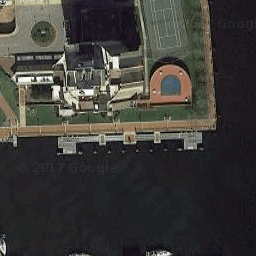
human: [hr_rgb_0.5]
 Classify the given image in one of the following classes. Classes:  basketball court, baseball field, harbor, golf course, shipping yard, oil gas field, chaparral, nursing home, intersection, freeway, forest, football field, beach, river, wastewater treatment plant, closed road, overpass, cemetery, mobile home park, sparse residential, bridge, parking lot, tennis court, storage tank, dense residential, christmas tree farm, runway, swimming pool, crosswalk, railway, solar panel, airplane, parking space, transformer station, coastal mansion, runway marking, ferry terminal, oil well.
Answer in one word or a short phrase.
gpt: ferry terminal